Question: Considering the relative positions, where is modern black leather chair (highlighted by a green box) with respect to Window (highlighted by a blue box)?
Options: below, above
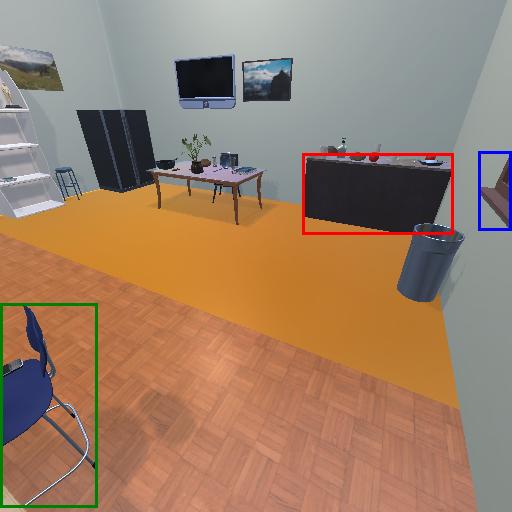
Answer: below